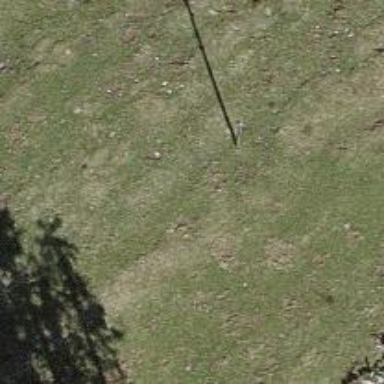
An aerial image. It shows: Power pole.